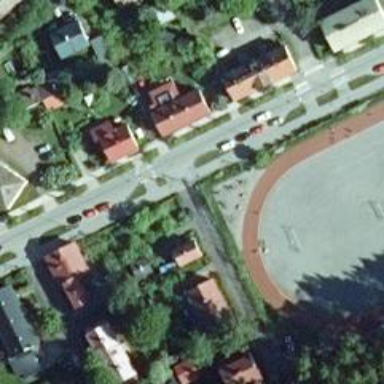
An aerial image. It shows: Residential road.